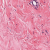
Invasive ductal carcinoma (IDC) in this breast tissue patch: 0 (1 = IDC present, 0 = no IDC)